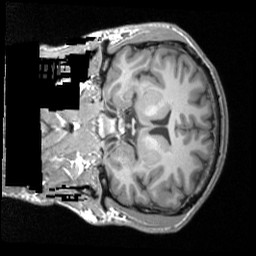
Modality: T1w
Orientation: coronal